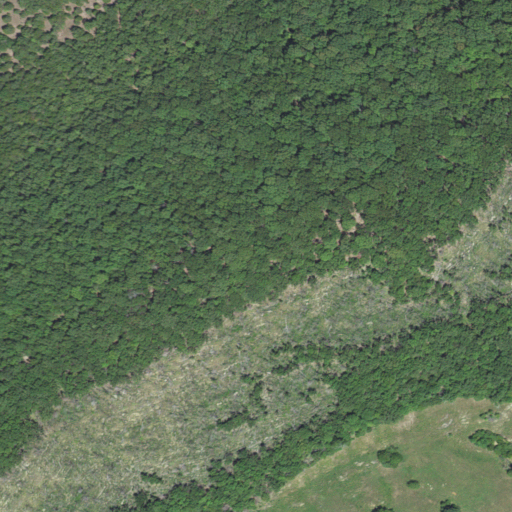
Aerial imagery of mountain in Missouri named Pine Knob containing deciduous forest, grassland, pasture, evergreen forest, and mixed forest